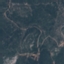
Land use / land cover: HerbaceousVegetation